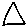
Label: triangle